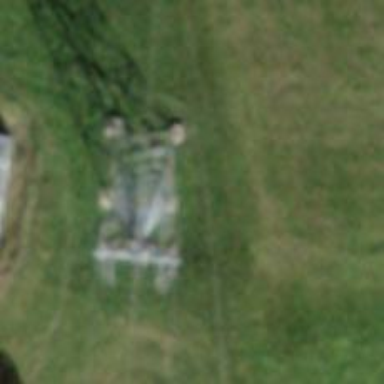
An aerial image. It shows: Pylon for aerialway.